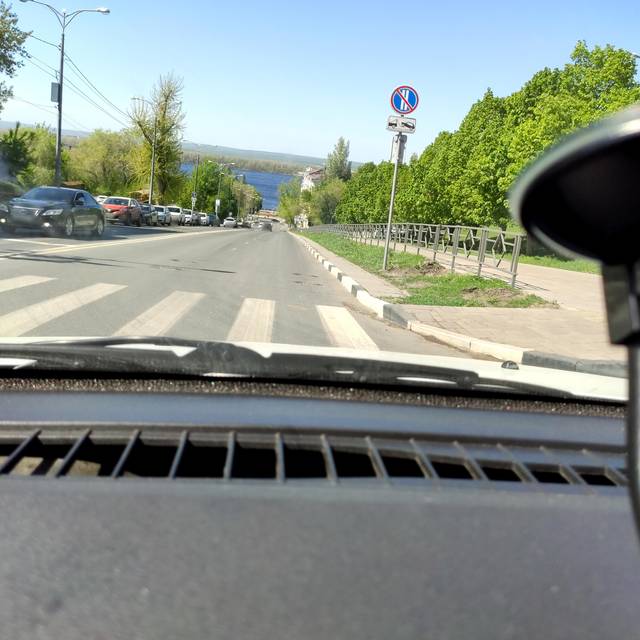
Region: Russia
Coordinates: 53.204, 50.114